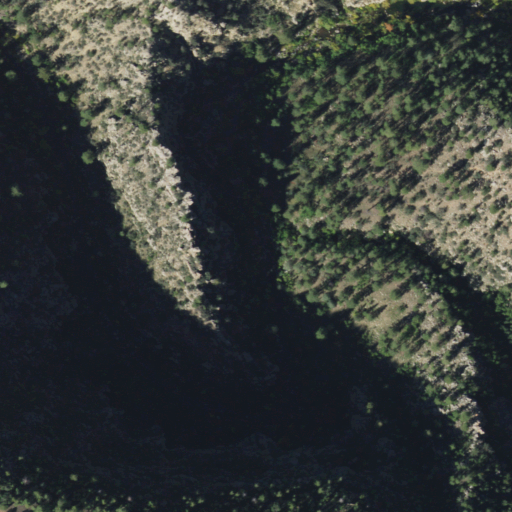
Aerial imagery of valley in Arizona named Tule Canyon containing evergreen forest and shrub